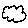
Label: cloud